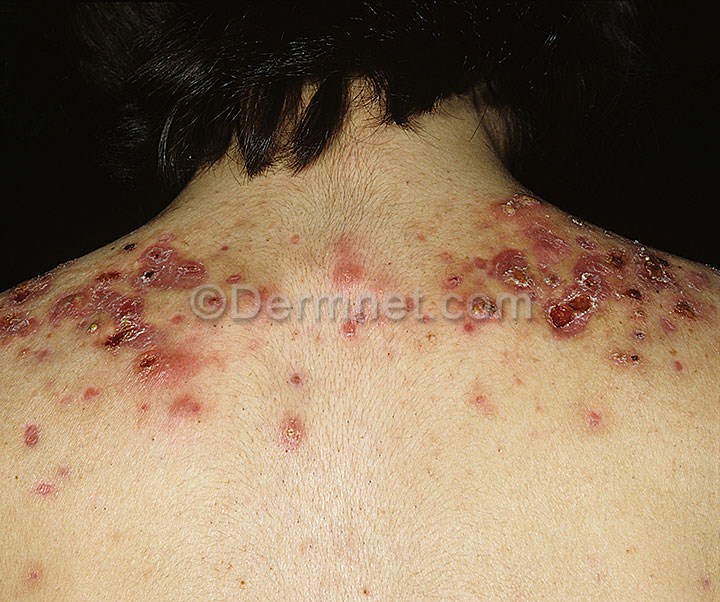
Disease: Acne and Rosacea Photos